Question: I was having some issues with UILabel in a large project I am working on so I decided to try to reproduce them in a fresh project. The results I got shook my understanding of how UILabels work particularly in reference to the property "adjustFontSizeToFitWidth." The code below results in the image.
'''
UILabel* label = [[UILabel alloc] init];
label.text = @"TEST";
label.font = [[UIFont alloc] fontWithSize:100.0];
label.adjustsFontSizeToFitWidth = true;
label.frame = CGRectMake(10, 10, 300, 100);
[label.layer setBorderColor:[[UIColor blackColor] CGColor]];
label.layer.borderWidth = 1.0;
label.textAlignment = NSTextAlignmentCenter;
[view addSubview:label];
'''

So my question is why wasn't the text font adjusted to ACTUALLY fit the width of the UILabel's frame?
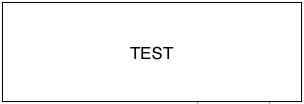
Answer: '[[UIFont alloc] fontWithSize:100.0];' will not produce a valid instance because you don't specify a font name, so the label will use the default font. So it appears to exactly what it should. Try creating the font properly and re-running your test.